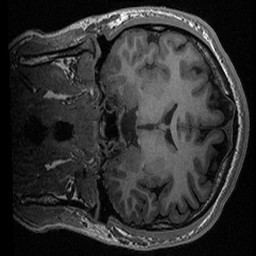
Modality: T1w
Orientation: coronal
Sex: male
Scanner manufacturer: ge
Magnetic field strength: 3 T
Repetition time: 0.0064 s
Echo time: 0.00281 s